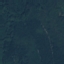
Land use / land cover: Forest